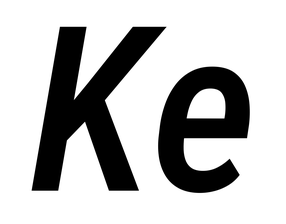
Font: Roboto-Italic_Condensed_Medium_Italic